Interaction volume radius: 5 \u00c5
Interaction volume height: 25 \u00c5
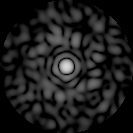
Disorder parameter: 0.8607